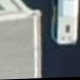
Vehicle type: Car